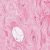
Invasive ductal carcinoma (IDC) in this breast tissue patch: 0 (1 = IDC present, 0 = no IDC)